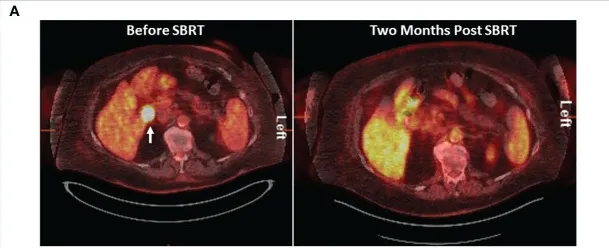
(A) 18 Fludeoxyglucose PET-CT with cross sectional imaging on the left demonstrating an FDG avid portocaval lesion with a standardized uptake value of 18.7 (white arrow). Right figure demonstrates resolution of the FDG-avid lesion after SBRT.
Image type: radiology (pet)